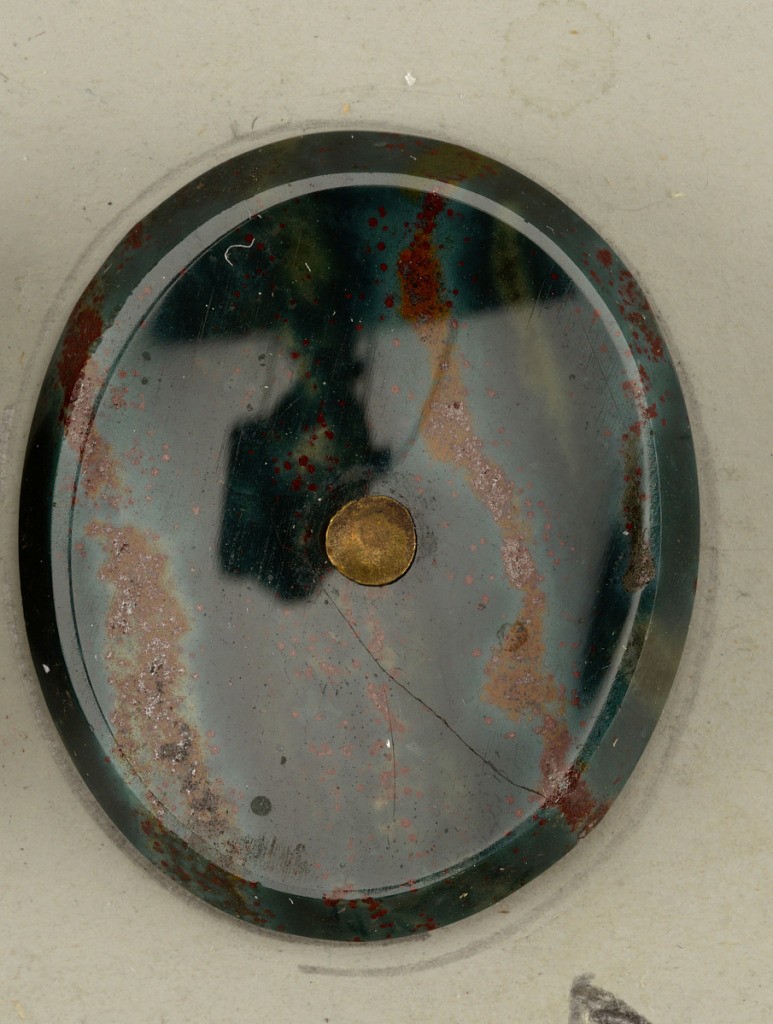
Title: Button
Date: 19th century
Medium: "Bloodstone," brass, steel, silver
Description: Components -a,-c,-d,-e,-f are on card 18
-a: oval, slightly concave button with brass shank and central ornament; -b: circular flat button of imitation bloodstone with steel shank and central ornament; -c,d: oval braass buttons ornamented with lozenges of bloodstone with brass back and shank; -e,f: circular, flat pieces of bloodstone mounted in silver collets with silver backs and shanks.